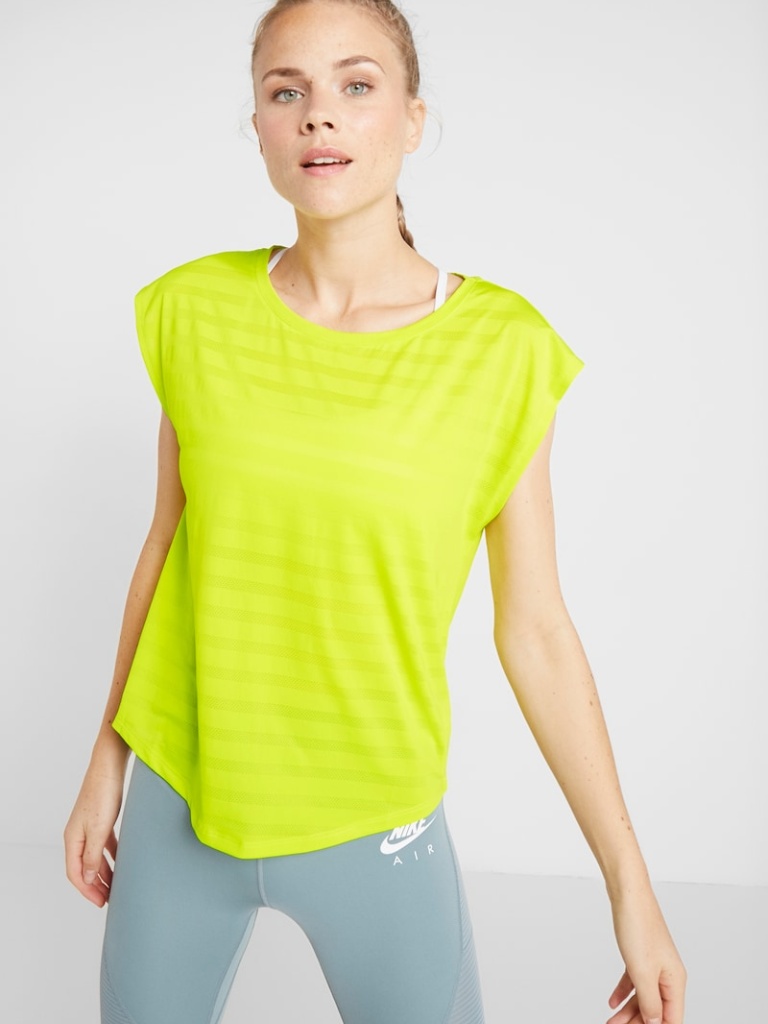
cotton loose sleeveless hip length Untucked crew t-shirt